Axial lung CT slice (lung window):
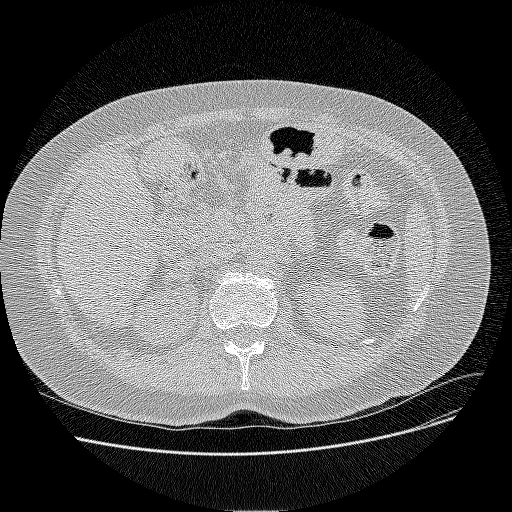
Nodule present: no